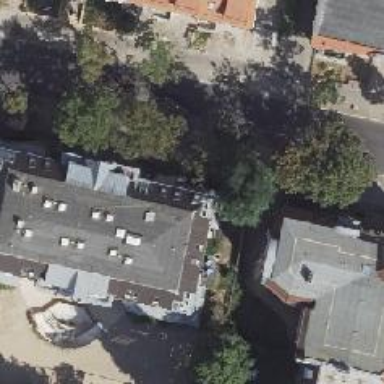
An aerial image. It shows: Kindergarten building with quadruple saltbox roof shape.